Question: I'm new to smart gwt and I'm a bit puzzled by a title that is appearing next to a LinkItem. Here is a screen shot of that

As u can see, "Download Template" is the one that is giving me a head ache. Please tell how to remove this thing. I tried removing the title but it sail isc_ListItem_0 in the place where Download Template. I also tried providing null as a parameter to setTitle but to no avail. Please Help Me!!! Thank you in advance...
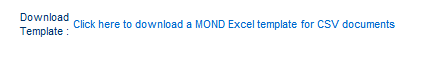
Answer: I got the answer myself! All you need to do is set 'setShowTitle(false)'